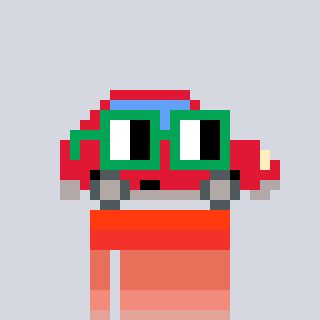
a pixel art character with square green glasses, a car-shaped head and a foggrey-colored body on a cool background